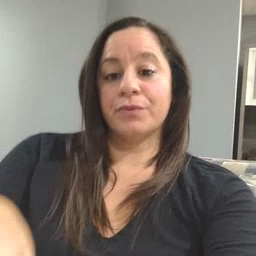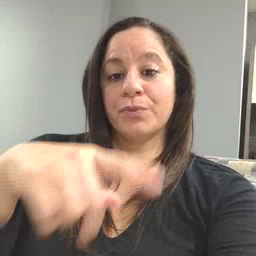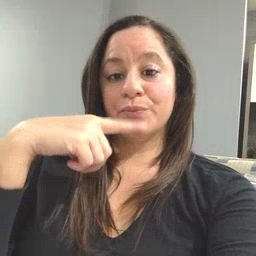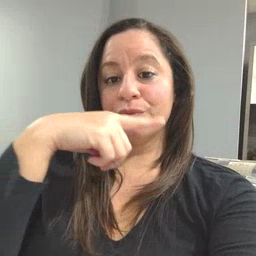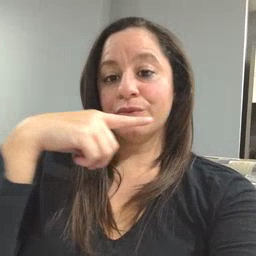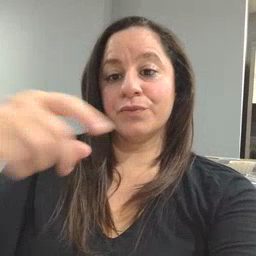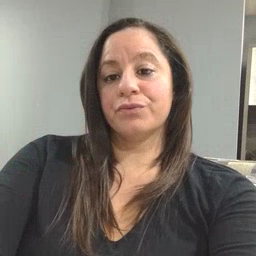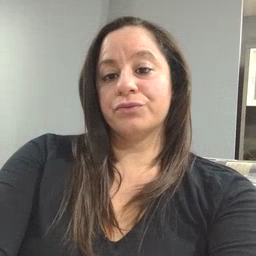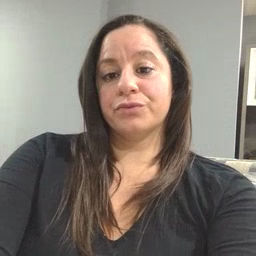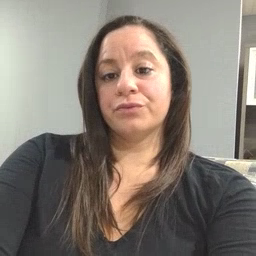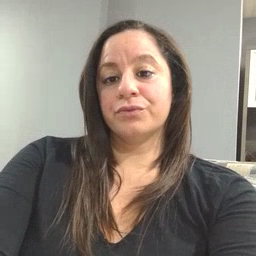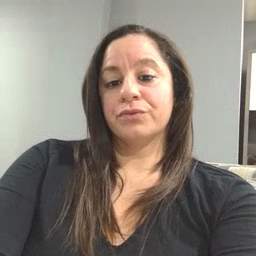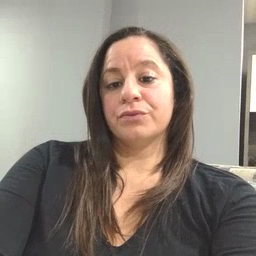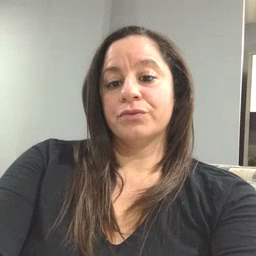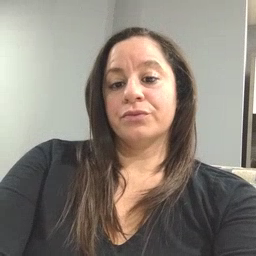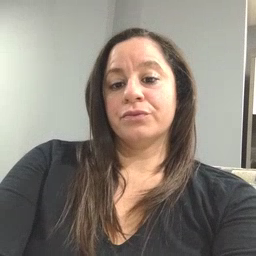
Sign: toothbrush